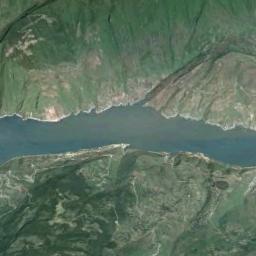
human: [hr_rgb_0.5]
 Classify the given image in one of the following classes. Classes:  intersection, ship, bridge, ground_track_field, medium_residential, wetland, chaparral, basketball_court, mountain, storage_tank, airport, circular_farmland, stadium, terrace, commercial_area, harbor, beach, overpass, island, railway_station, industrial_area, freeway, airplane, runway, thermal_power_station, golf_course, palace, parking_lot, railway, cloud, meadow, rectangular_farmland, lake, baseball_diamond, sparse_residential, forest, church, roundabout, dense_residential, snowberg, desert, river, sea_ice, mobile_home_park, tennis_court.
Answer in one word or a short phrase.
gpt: river